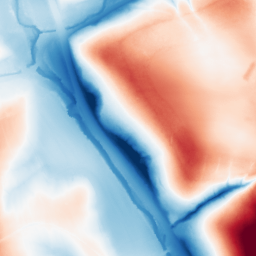
Category: classical
Decomposition family: gaussian_anisotropic
Decomposition parameters: sigma_x: 50
sigma_y: 20
Upsampling method: cubic_catmull_rom
Upsampling parameters: scale: 4
Upsampling scale: 4